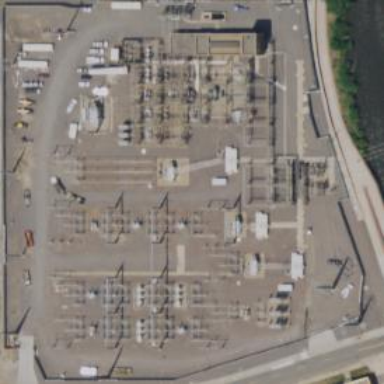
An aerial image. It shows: Outdoor power substation at the transmission level.